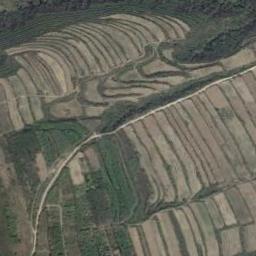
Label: terrace